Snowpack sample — Snodgrass Mountain, Crested Butte, Colorado (2/4/25, 12:06 PM MST)
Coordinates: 38.923, -106.968
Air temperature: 35 °F
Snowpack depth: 80 cm
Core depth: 30 cm
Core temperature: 35.6 °F
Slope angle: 14°, slope face: 78°
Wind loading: low
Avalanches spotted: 0
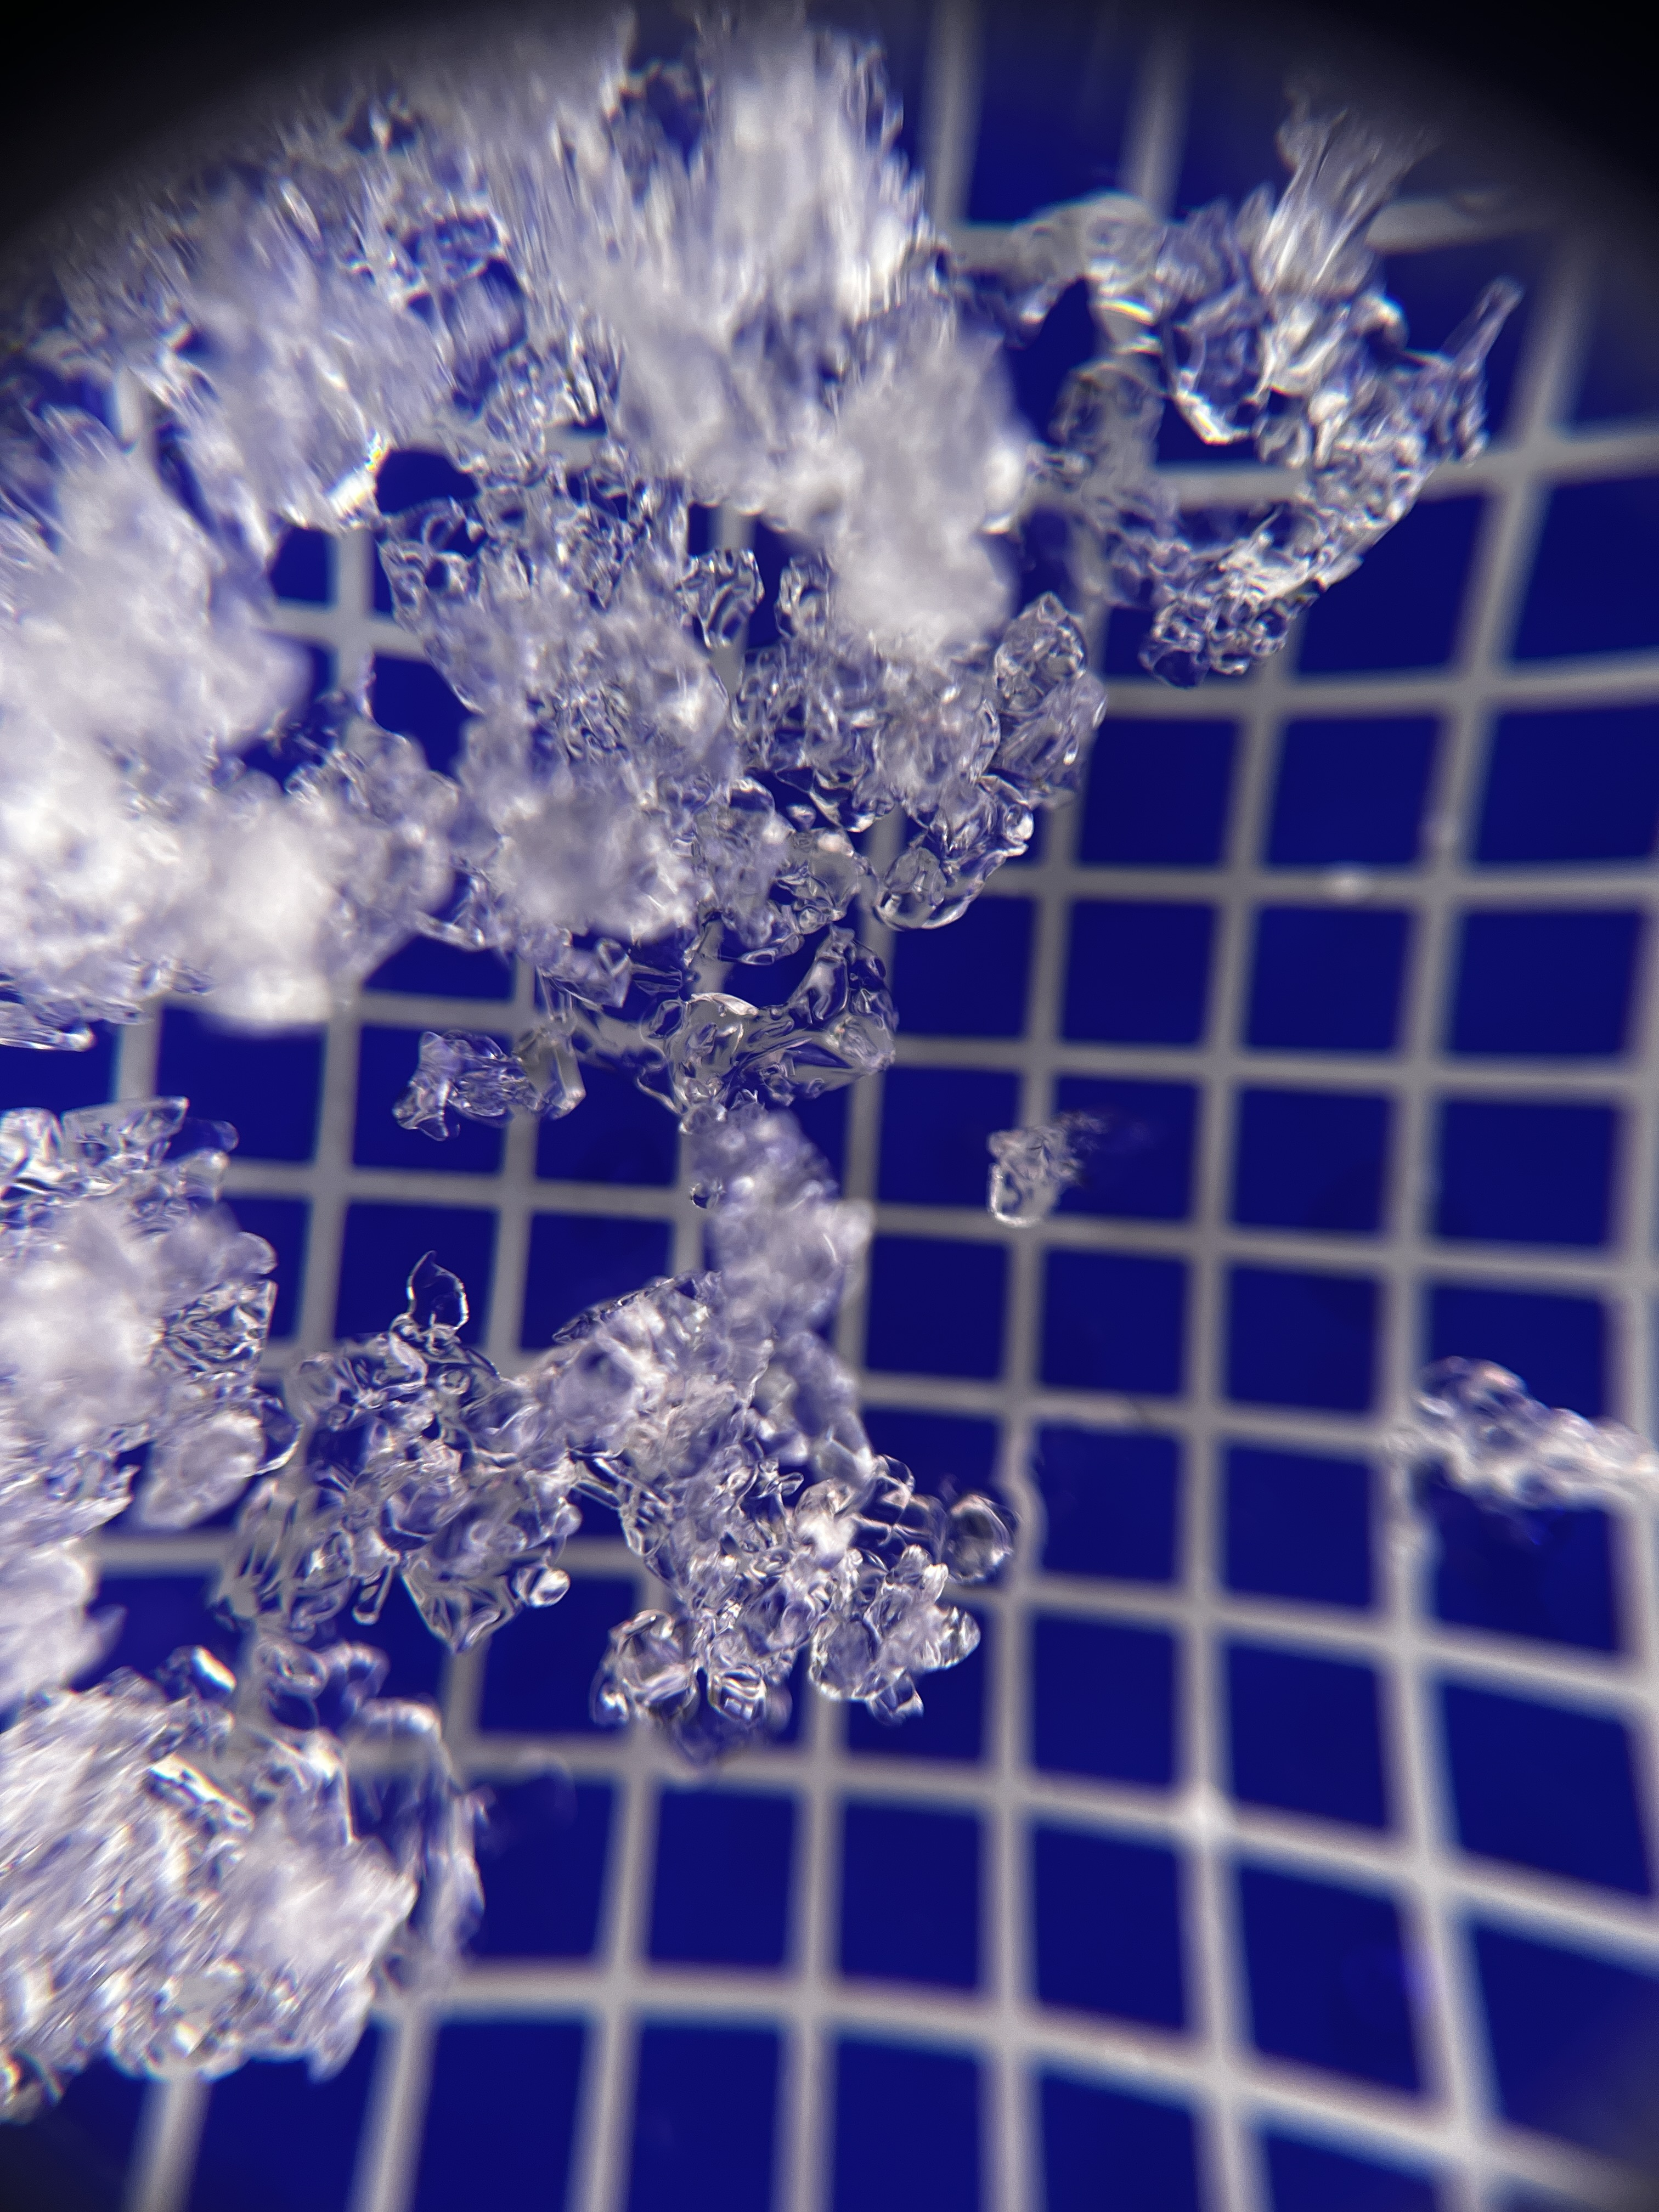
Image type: magnified_profile
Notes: No avalanches nearby, unusually warm weather for the last month reported by residents, Collected 25 yards from treeline